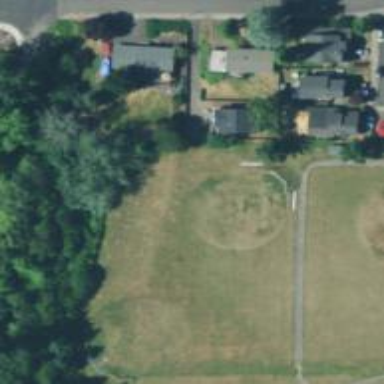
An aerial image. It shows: Softball pitch for leisure and sport activities.